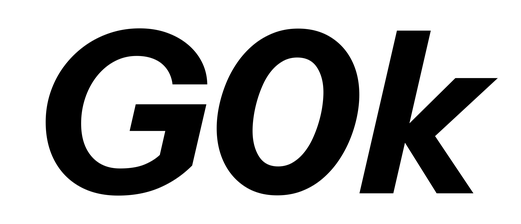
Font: InstrumentSans-Italic_Bold_Italic